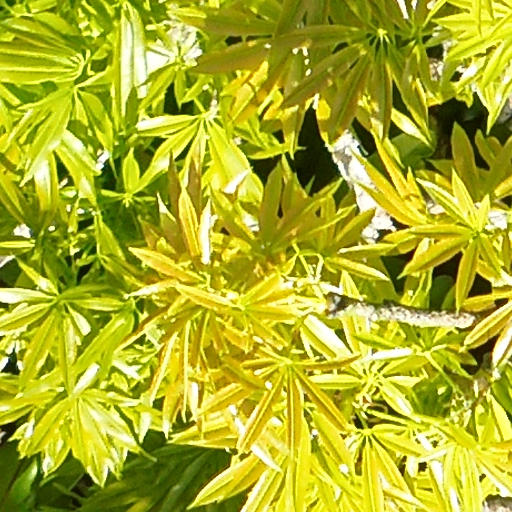
Species: Ceiba pentandra
GBIF accepted scientific name: Ceiba pentandra
Crown area (m\u00b2): 232.969